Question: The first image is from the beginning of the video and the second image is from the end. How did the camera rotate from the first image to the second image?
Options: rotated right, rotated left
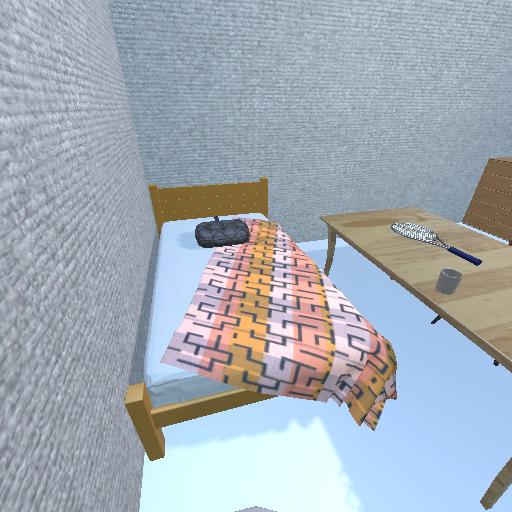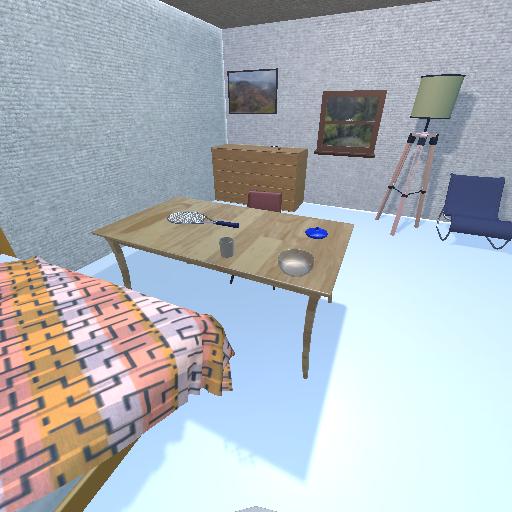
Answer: rotated right